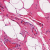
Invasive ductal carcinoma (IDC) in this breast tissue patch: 0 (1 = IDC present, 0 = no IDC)